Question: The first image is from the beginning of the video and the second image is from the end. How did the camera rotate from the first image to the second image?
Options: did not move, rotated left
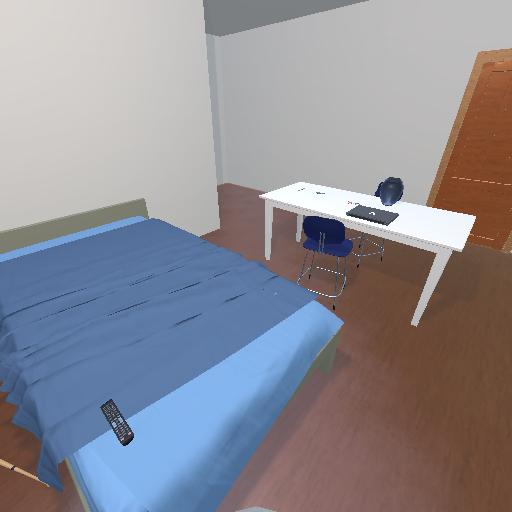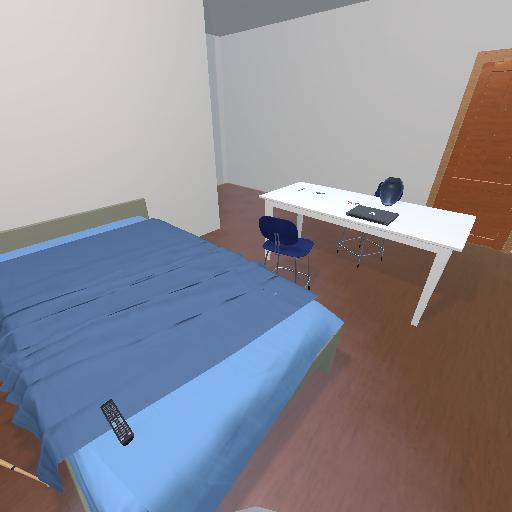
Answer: did not move